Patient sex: F
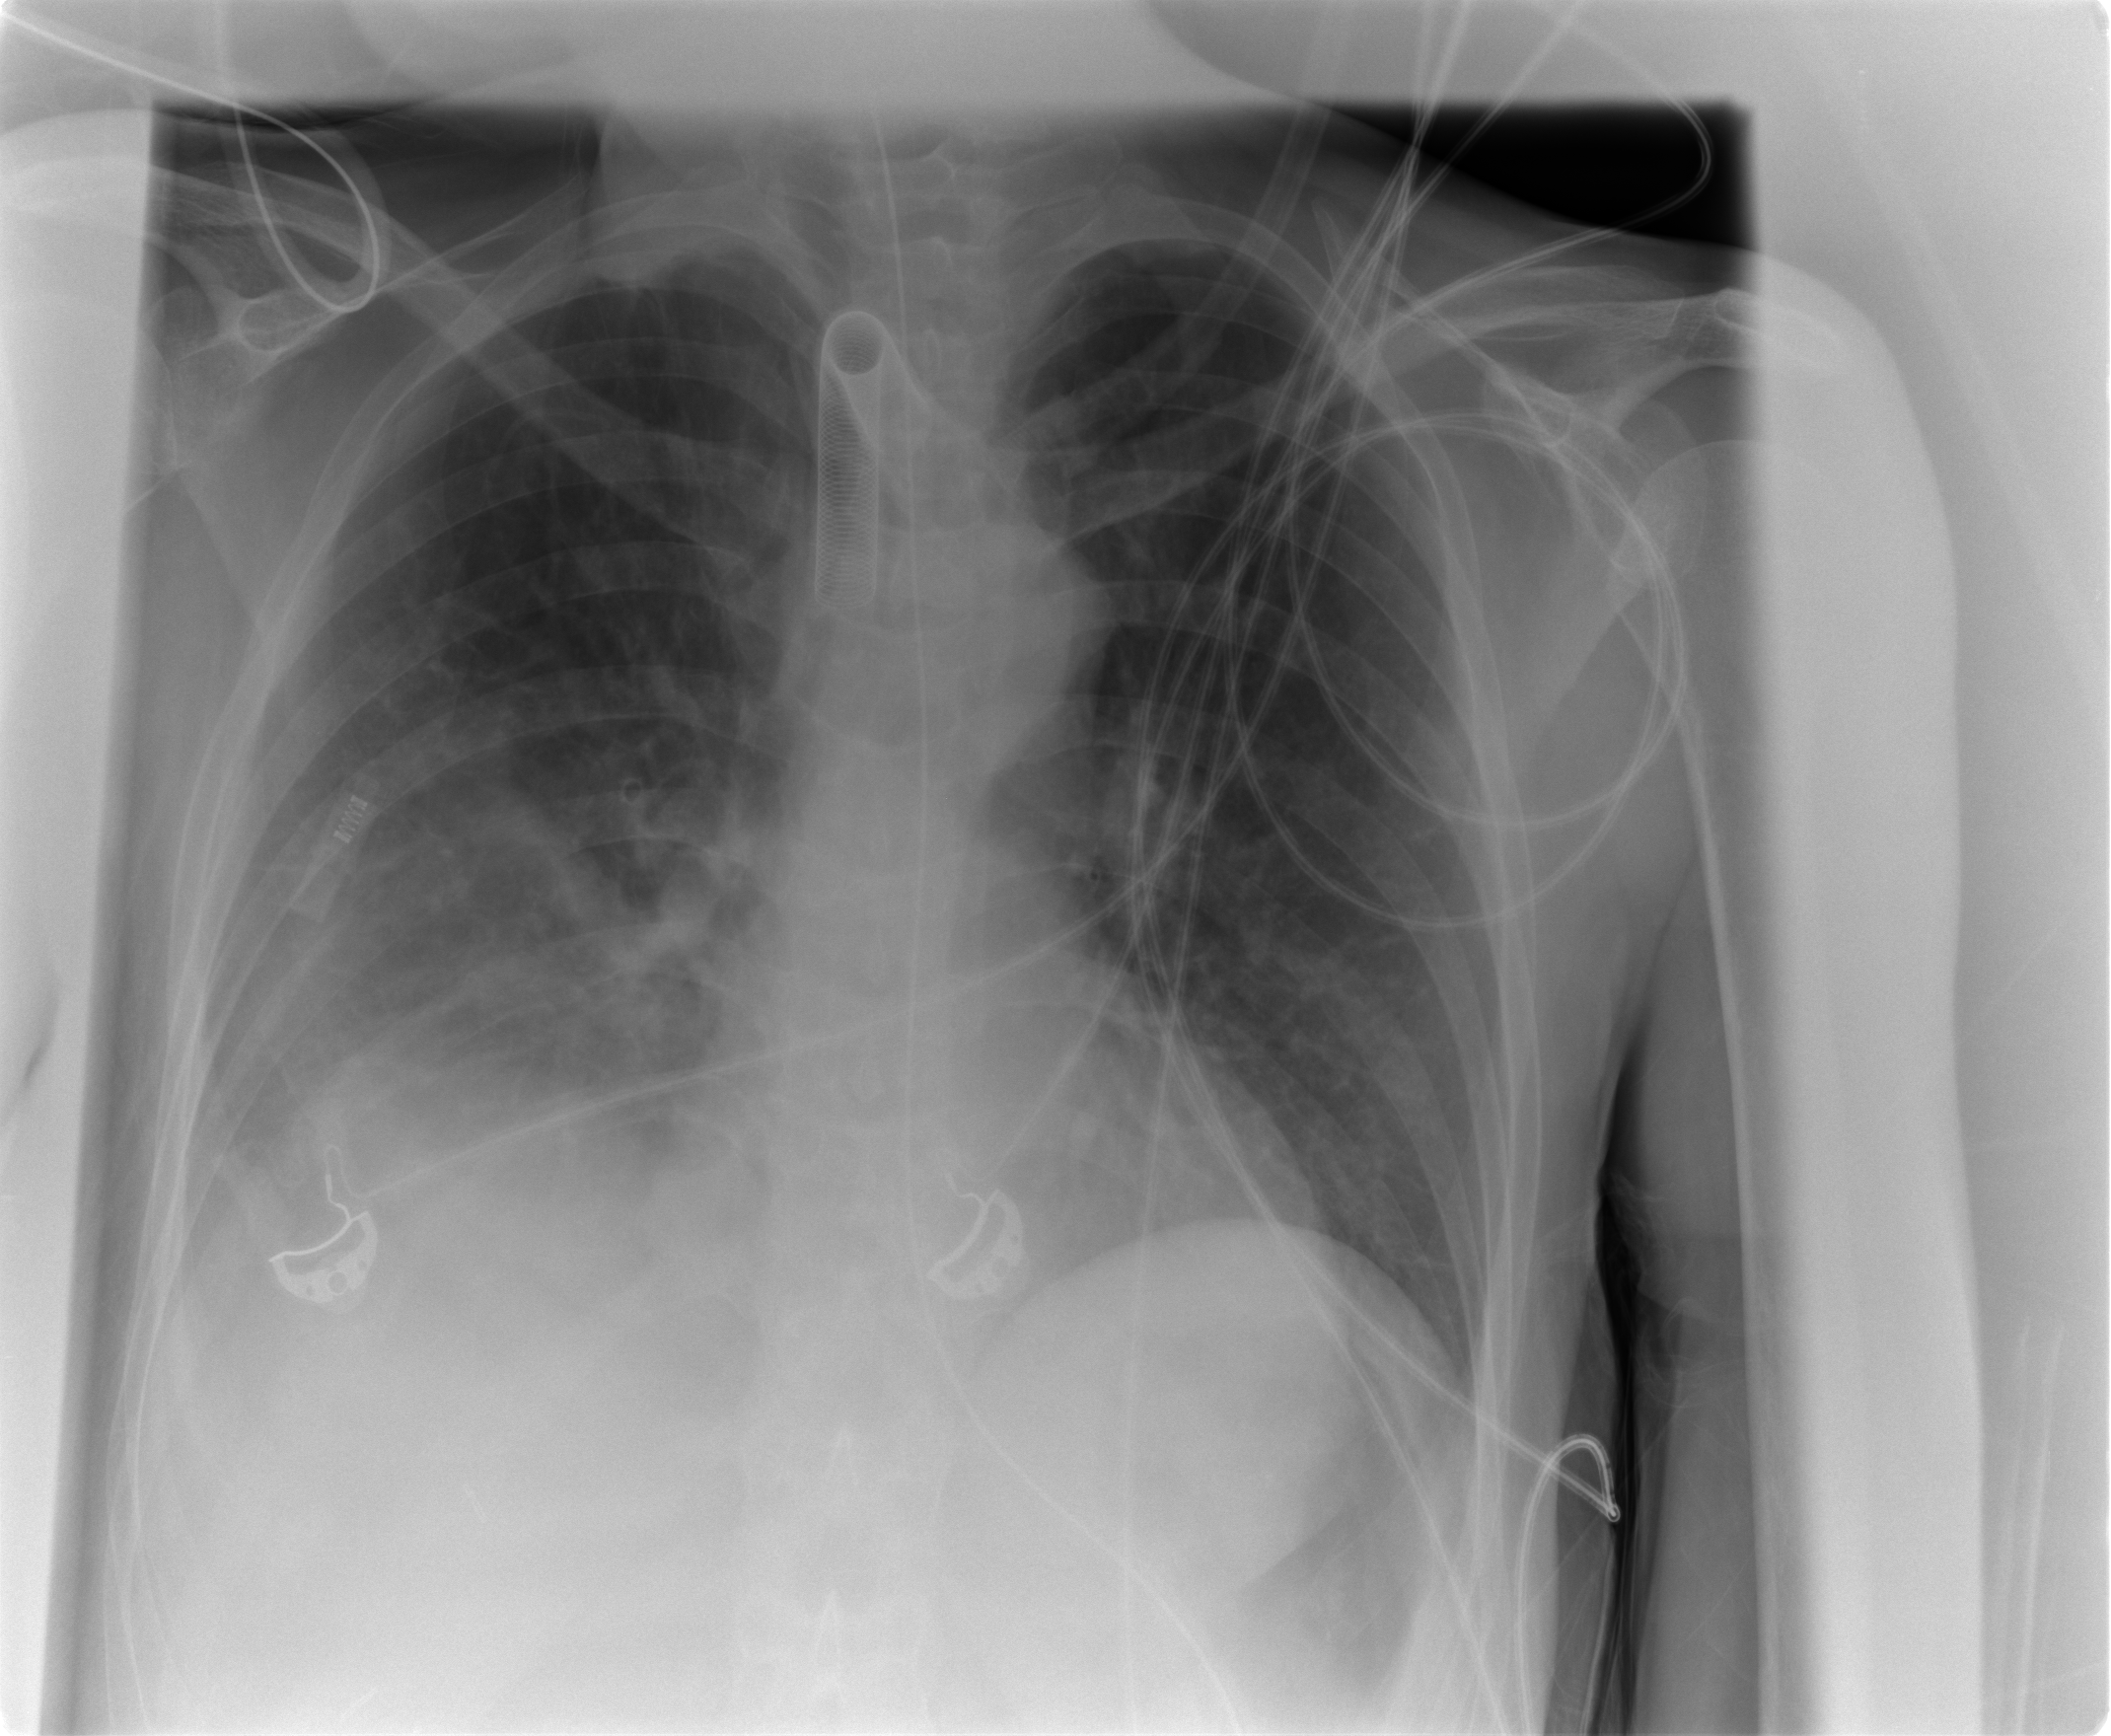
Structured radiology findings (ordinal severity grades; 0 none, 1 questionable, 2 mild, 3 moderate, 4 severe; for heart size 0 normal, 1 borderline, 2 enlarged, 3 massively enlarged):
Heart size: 0
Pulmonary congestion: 1
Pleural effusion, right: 2
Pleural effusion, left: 0
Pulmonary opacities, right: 1
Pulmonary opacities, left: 0
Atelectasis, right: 2
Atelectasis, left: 0